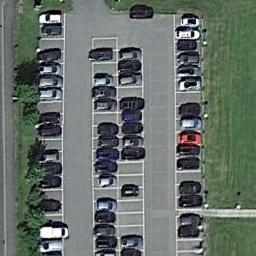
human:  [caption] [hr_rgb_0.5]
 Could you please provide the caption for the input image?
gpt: The grass is next to the parking lot .

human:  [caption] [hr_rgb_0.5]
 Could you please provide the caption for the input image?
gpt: There is a pale white building by the parking lot .

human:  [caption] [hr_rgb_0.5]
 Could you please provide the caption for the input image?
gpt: The parking lot has some parked cars and a lawn is next to the parking lot .

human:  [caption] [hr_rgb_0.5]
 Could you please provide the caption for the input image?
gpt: The parking lot is full of cars next to the grass .

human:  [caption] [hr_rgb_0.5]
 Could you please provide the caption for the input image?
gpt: There are some cars on the parking lot beside a green meadow .